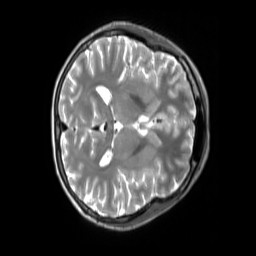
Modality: T2w
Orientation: axial
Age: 31
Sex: female
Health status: ill
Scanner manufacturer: siemens
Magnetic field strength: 3 T
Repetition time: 2.8 s
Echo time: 0.326 s